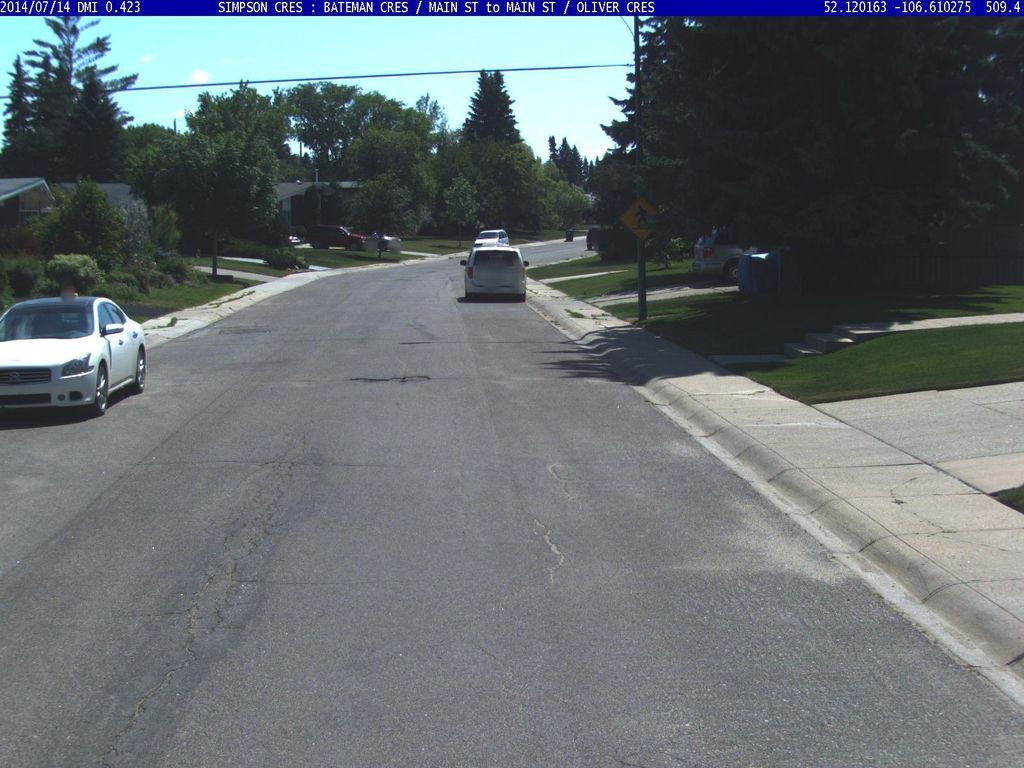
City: saskatoon